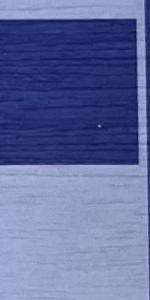
Label: Empty